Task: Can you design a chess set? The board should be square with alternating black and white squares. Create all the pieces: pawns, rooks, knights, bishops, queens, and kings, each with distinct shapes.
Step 3931:
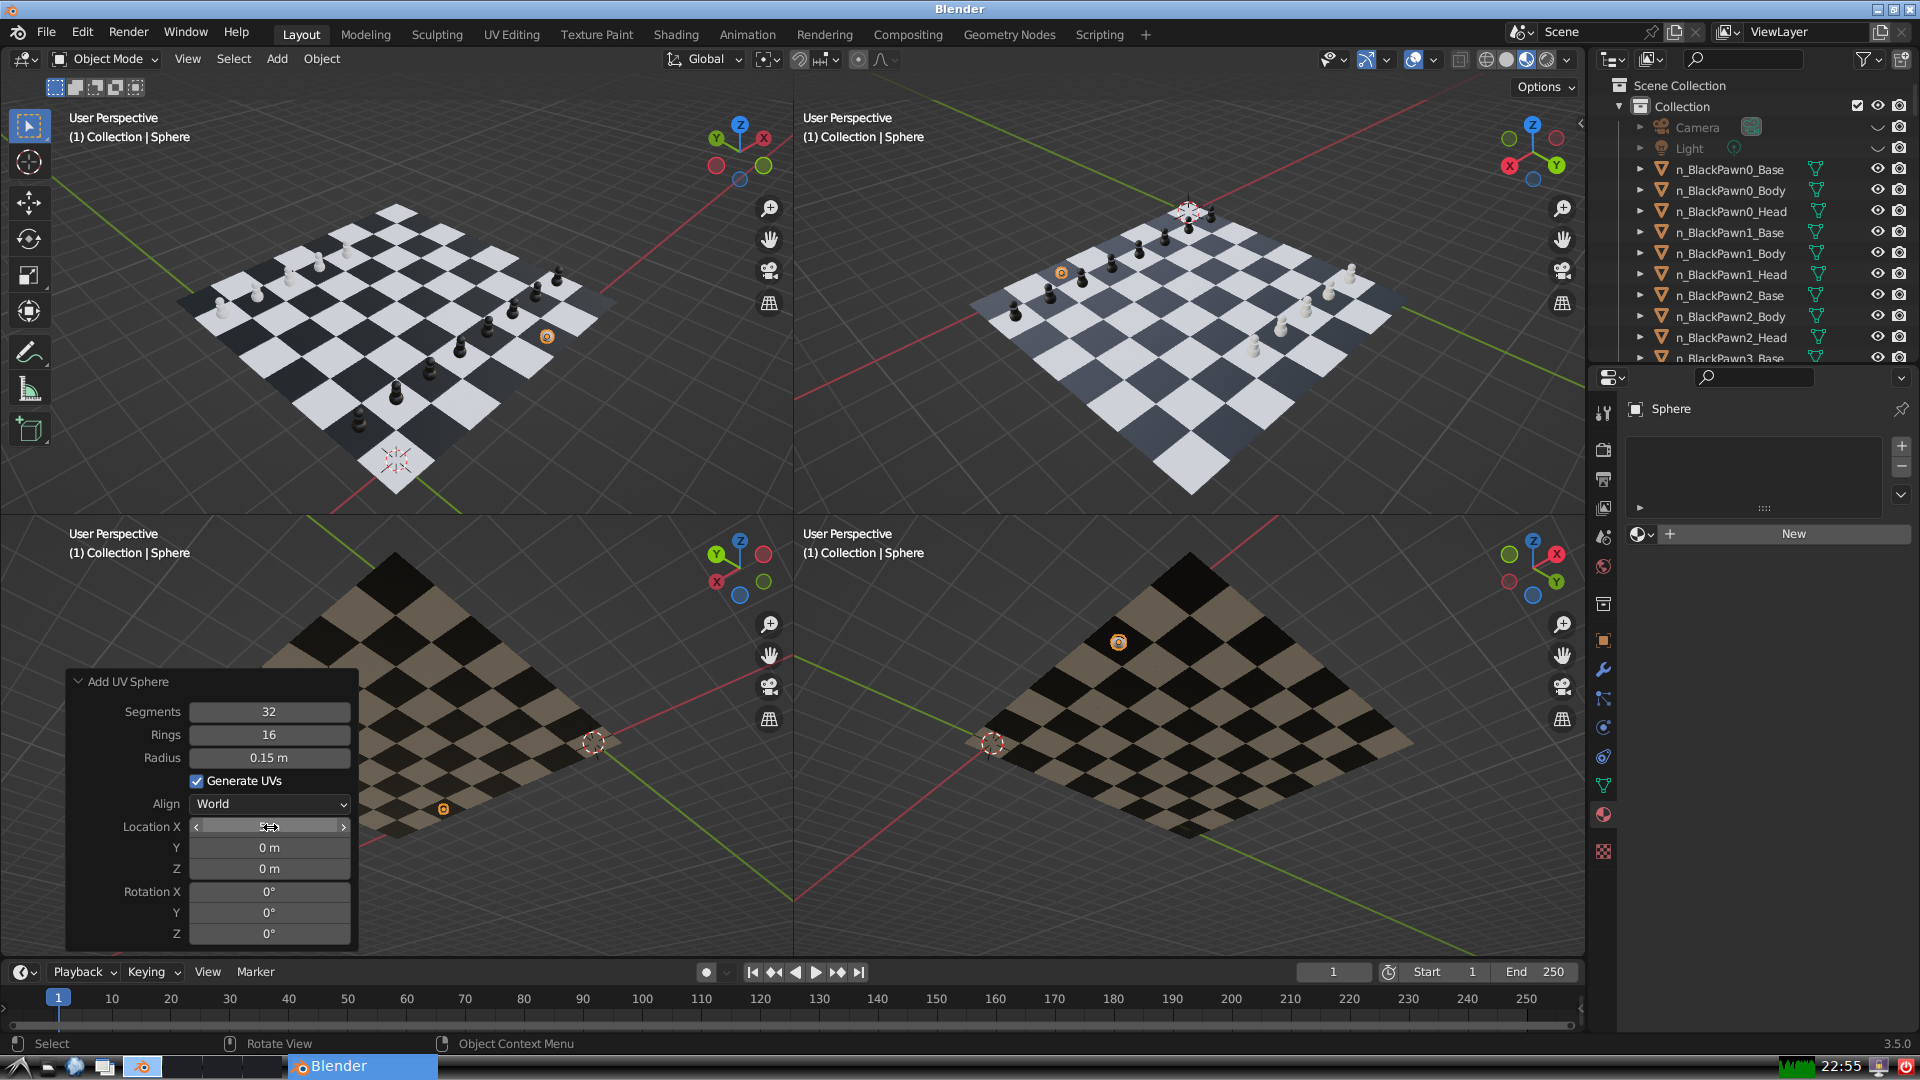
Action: {"mouse_move": [270, 849]}